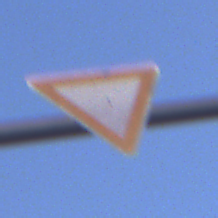
Verkehrszeichen: VorfahrtGewaehren
Umgebung: Outdoor, Nature
Tageszeit: SunriseSunset
Wetter: Clear
Licht: Natural
Jahreszeit: NotSpecified
Kontrast: LowContrast